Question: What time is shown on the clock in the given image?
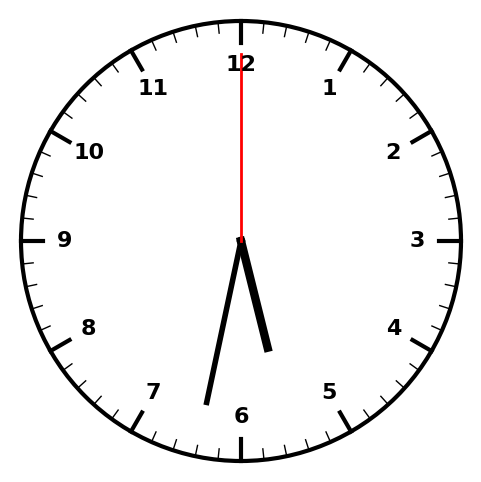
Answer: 05:32:00